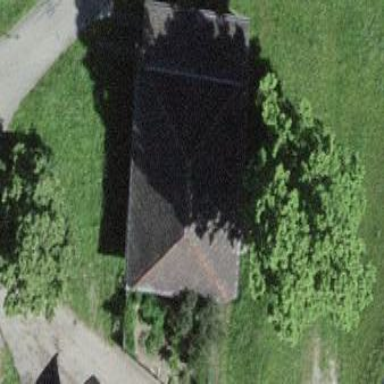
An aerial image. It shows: Barn.